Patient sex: M
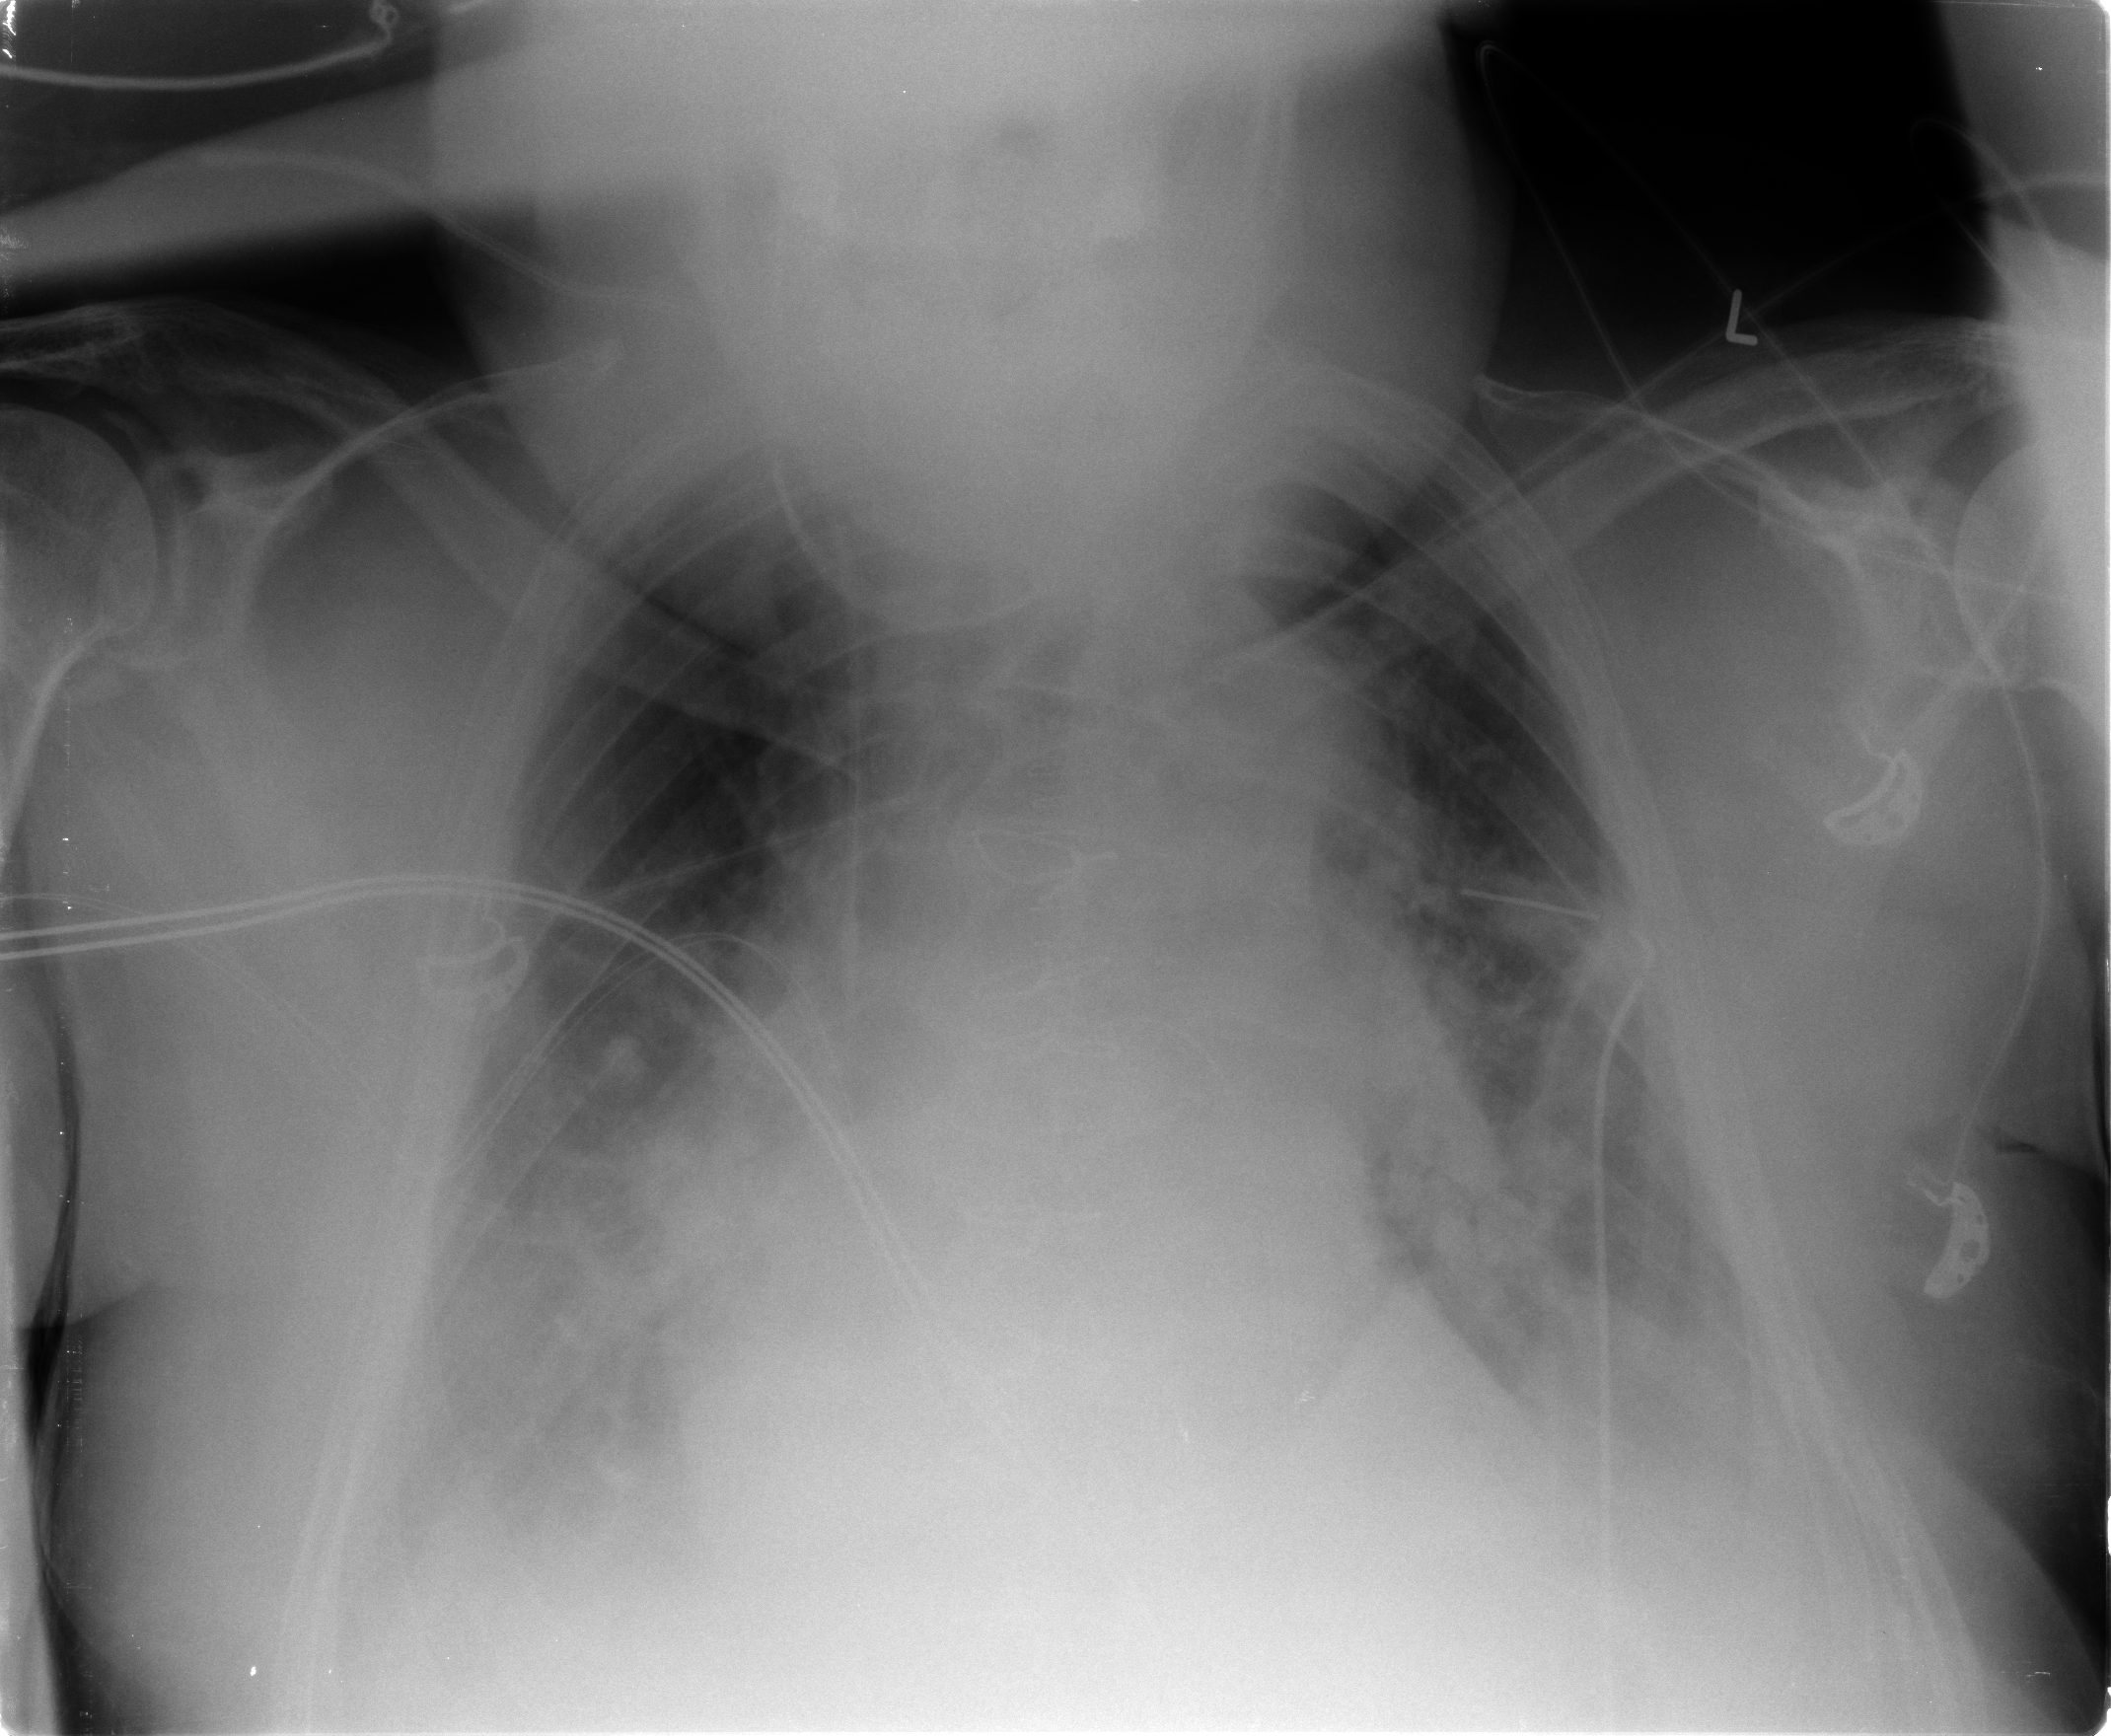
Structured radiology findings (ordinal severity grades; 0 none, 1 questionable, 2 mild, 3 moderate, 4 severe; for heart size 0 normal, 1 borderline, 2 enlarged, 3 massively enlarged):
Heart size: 2
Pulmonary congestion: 2
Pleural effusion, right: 3
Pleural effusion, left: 2
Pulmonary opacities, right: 2
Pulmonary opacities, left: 2
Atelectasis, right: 3
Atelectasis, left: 3